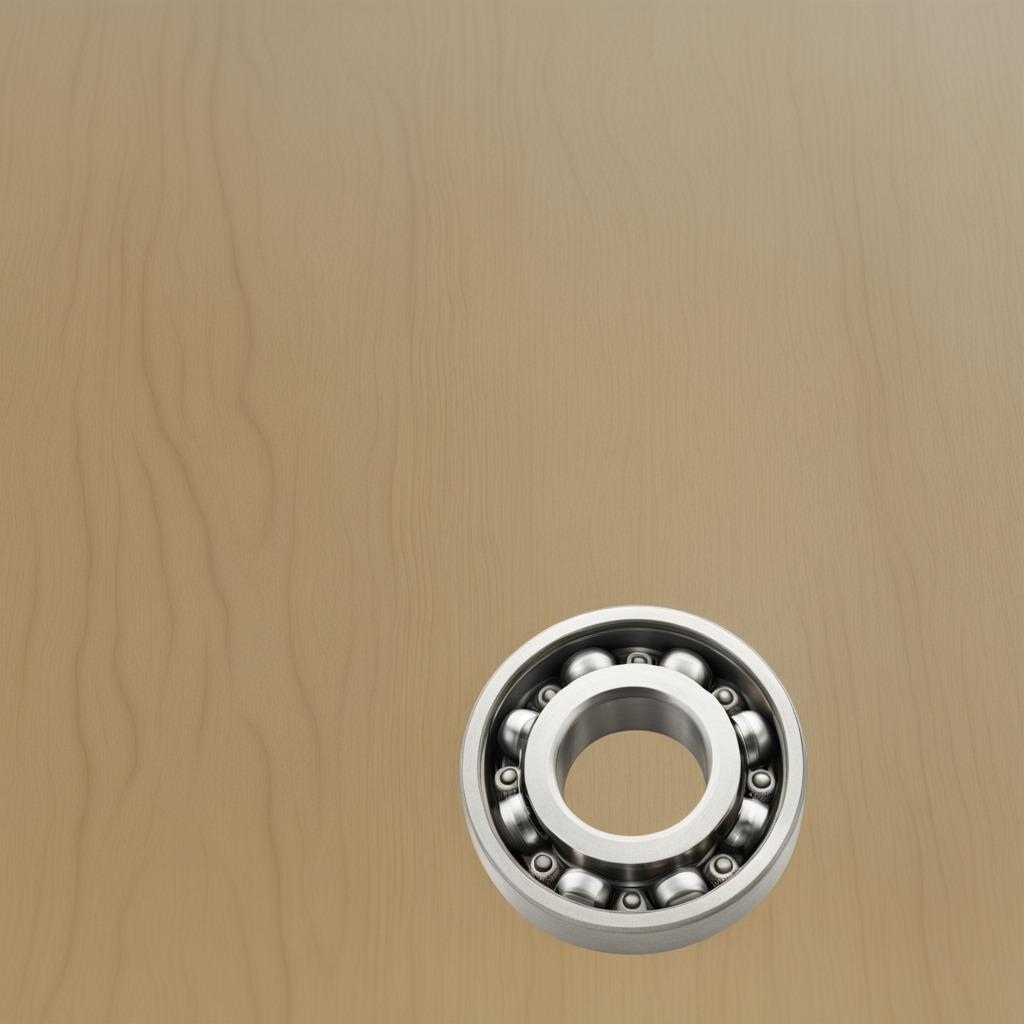
A metal ball bearing is lying on a plywood surface in a paint workshop lit by afternoon window light.